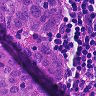
Metastatic tissue present: yes